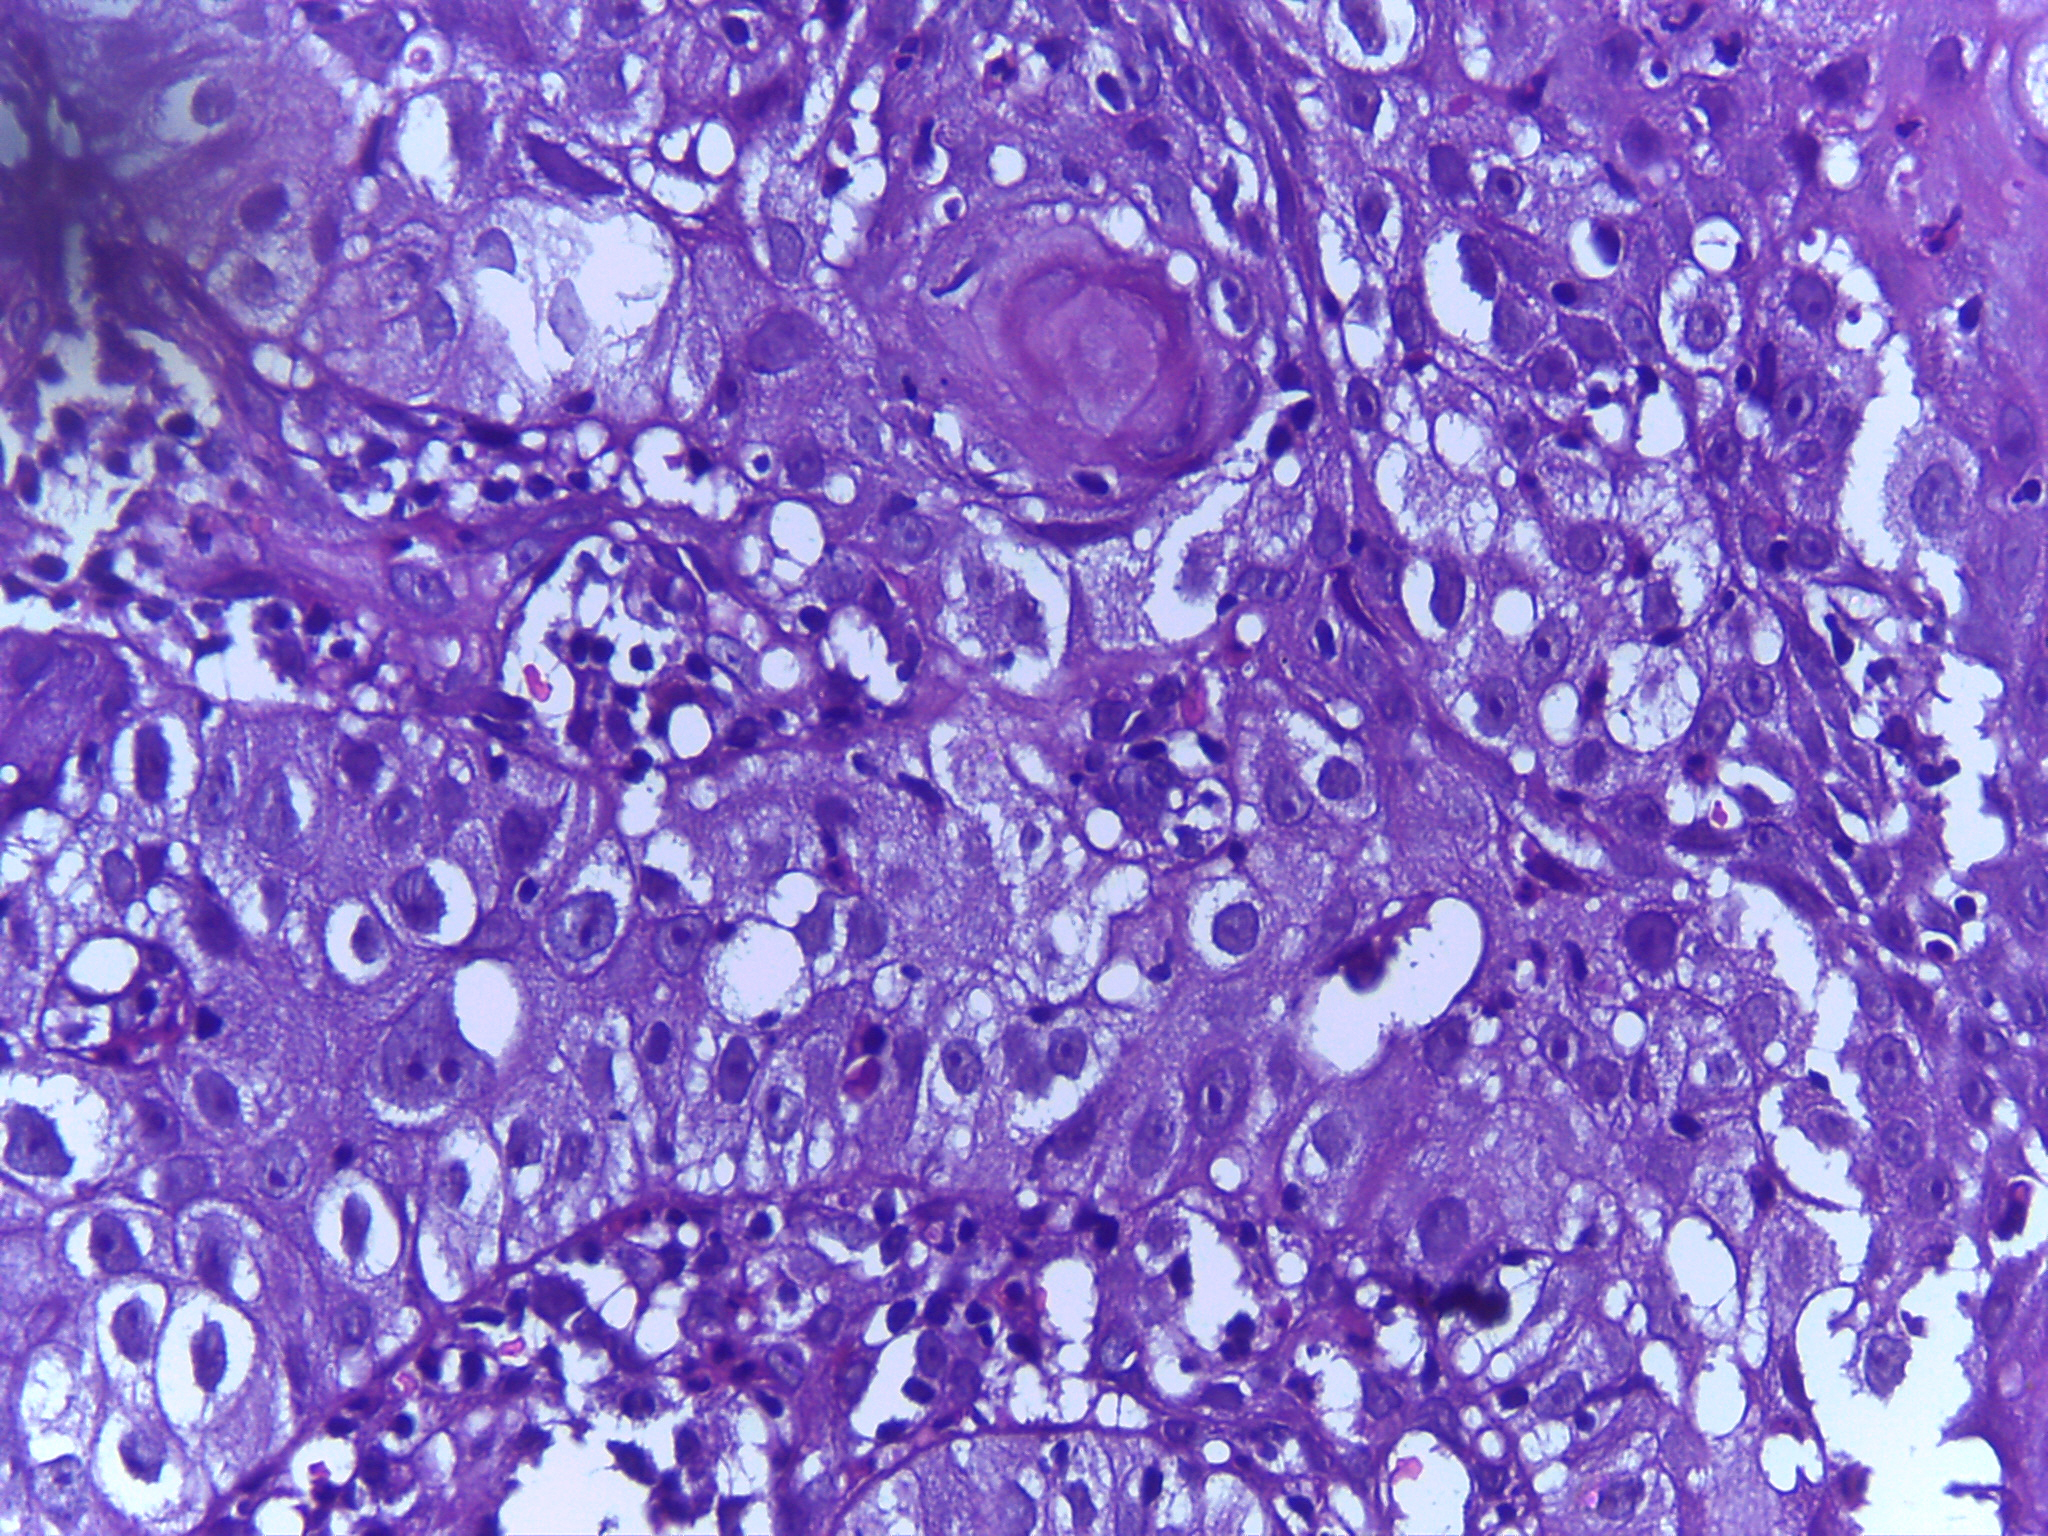
Diagnosis: OSCC